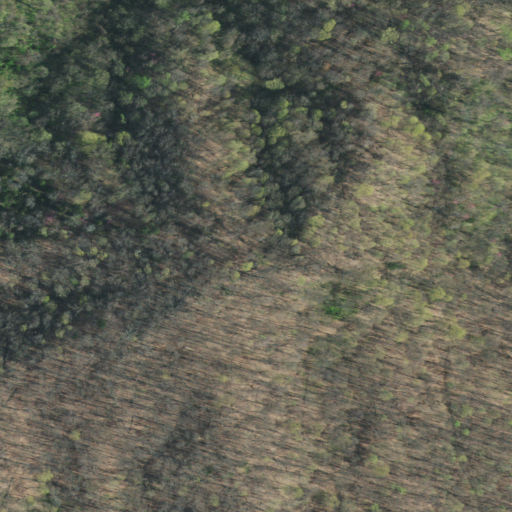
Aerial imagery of mountain in Tennessee named Stony Point Knob containing only deciduous forest